Question: I tried to open file .xcodepoj, but only one file is opened by Xcode, it is - main.m.

Help me please! How should I open project? What is the problem?
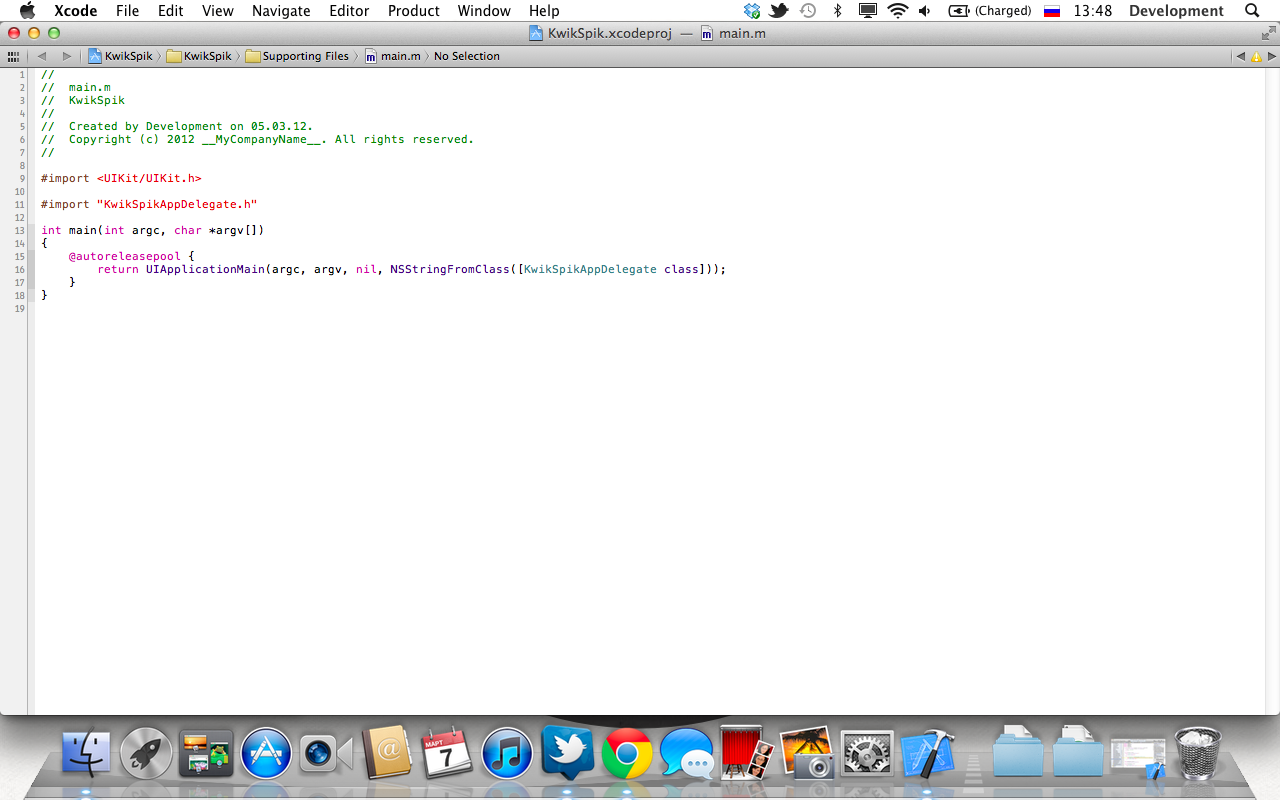
Answer: Had similar problem a few days ago. Way to "fix" it:
- -
Hope it helps